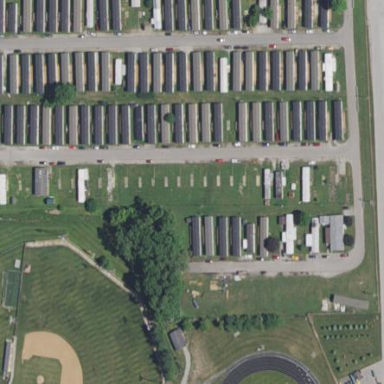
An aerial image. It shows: Residential area designated as trailer park.